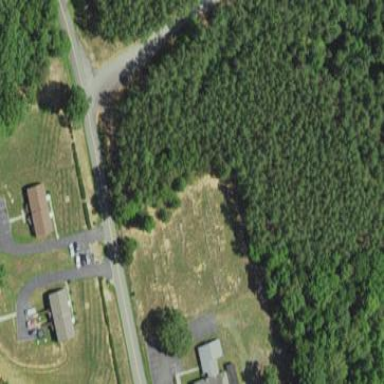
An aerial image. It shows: Cemetery.